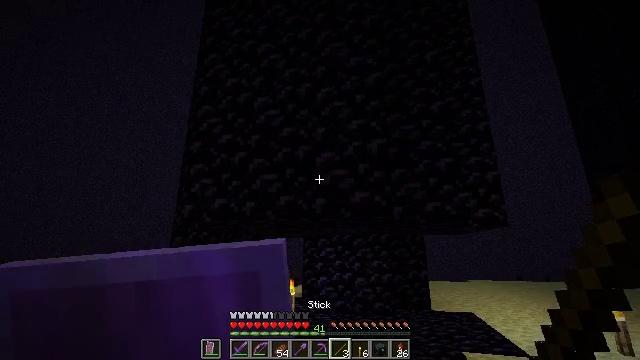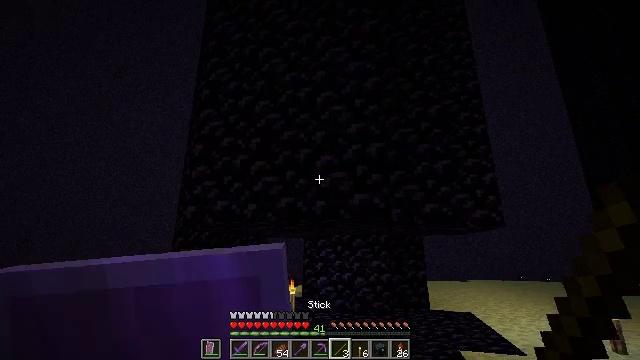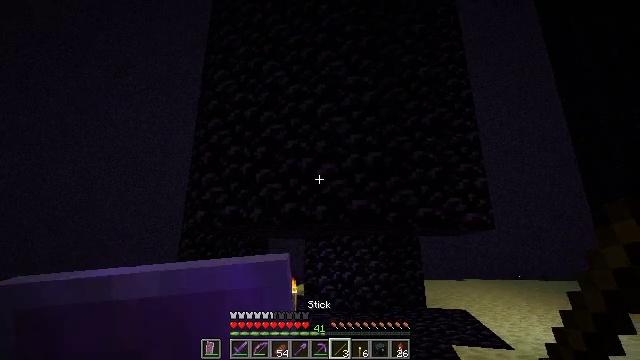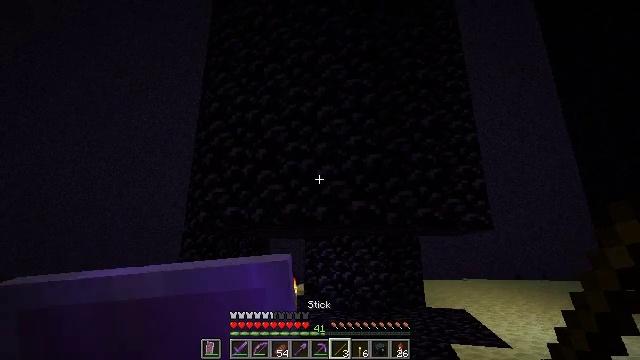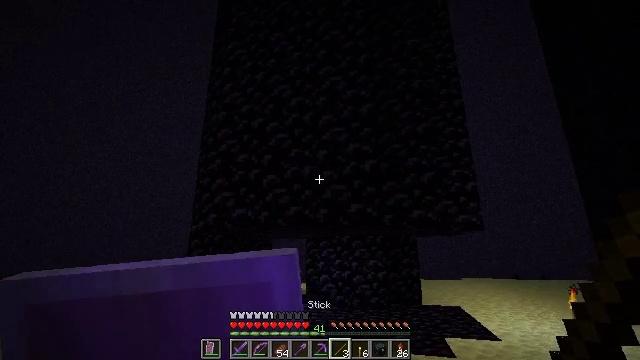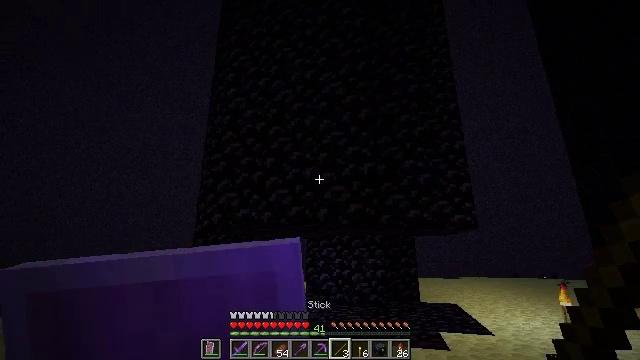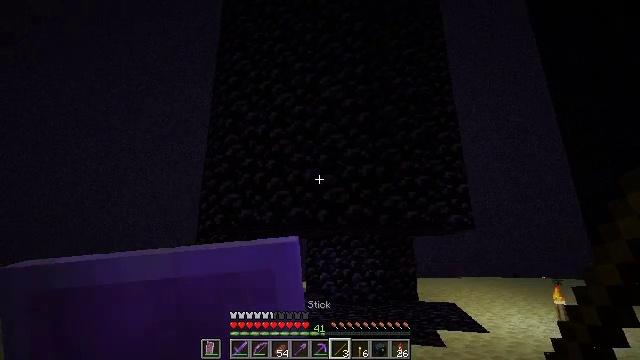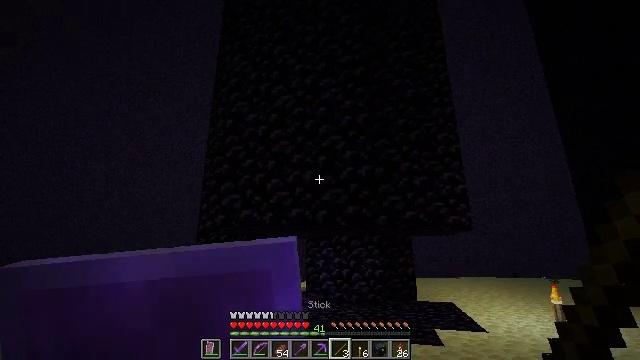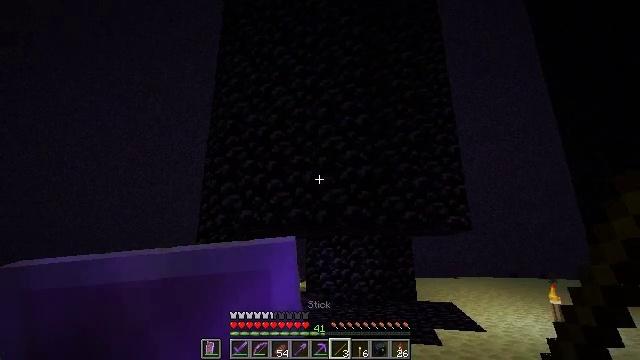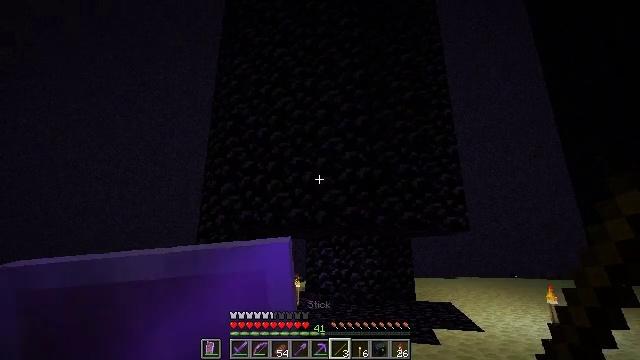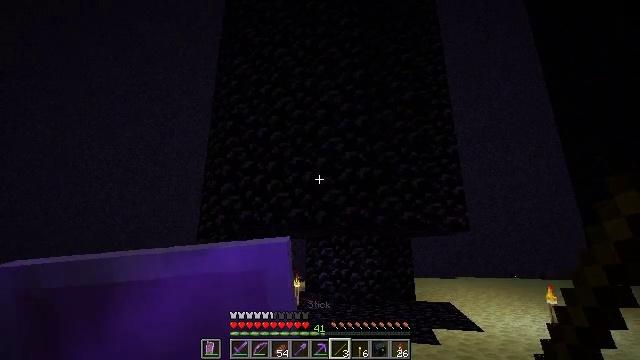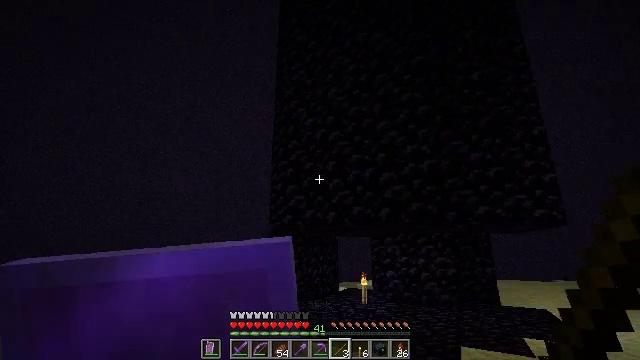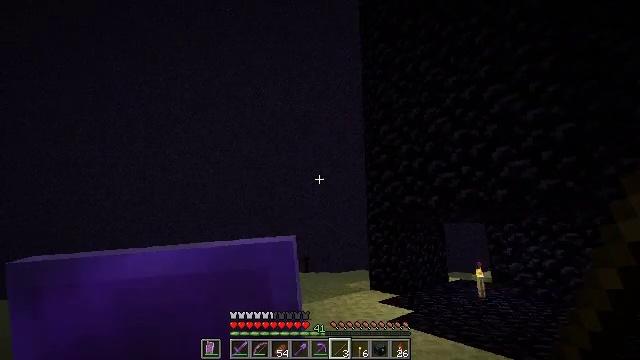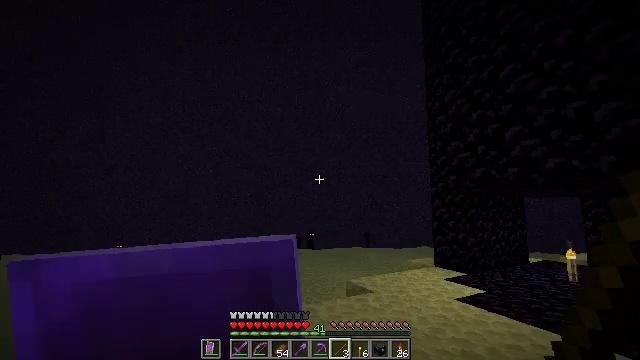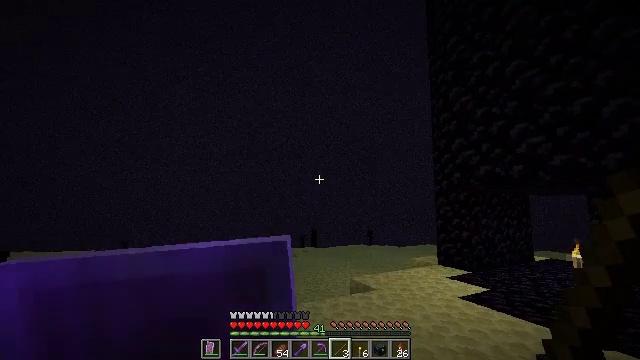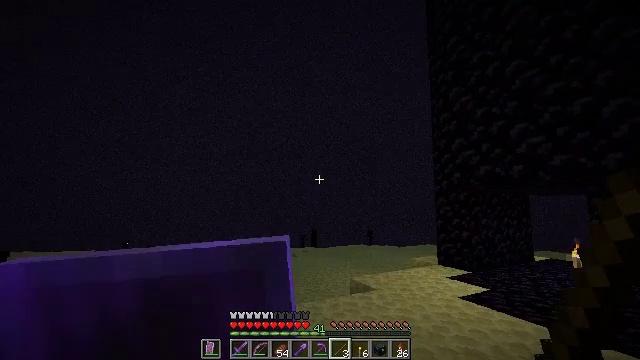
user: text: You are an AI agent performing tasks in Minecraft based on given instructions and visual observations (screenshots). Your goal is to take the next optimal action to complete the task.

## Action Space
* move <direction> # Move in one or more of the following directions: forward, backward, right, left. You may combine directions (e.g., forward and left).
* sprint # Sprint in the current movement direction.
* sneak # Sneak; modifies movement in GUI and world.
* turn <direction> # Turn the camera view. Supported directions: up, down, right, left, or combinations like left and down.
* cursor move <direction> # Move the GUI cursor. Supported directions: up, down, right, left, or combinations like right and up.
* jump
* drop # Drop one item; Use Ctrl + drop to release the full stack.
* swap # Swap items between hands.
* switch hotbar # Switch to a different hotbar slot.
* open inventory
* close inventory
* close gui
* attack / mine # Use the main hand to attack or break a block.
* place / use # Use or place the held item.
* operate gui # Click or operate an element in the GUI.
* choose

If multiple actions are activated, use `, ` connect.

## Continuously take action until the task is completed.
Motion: motion action
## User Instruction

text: Mine the obsidian block.
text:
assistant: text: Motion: move back
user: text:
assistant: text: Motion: move back
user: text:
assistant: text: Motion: move back
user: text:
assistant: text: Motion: move back
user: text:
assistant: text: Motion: move back
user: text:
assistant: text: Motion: no_op
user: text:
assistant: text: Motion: no_op
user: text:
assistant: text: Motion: no_op
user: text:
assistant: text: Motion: no_op
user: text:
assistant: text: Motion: no_op
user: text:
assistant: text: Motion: turn left
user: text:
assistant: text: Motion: turn left and down
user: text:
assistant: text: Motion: turn left and down
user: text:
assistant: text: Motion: no_op
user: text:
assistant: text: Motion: no_op
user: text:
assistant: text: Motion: no_op
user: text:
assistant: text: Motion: no_op
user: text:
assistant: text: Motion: no_op
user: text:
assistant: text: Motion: no_op
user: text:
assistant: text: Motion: no_op
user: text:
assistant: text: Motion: turn up
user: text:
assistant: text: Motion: no_op
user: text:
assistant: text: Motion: no_op
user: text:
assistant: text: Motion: turn up
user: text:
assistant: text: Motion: no_op
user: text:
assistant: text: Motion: no_op
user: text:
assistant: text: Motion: no_op
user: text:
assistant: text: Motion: no_op
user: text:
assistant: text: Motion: no_op
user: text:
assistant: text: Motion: no_op